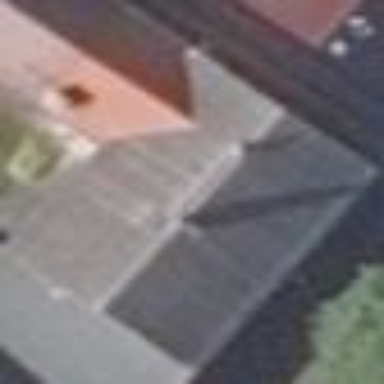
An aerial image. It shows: Gabled building.